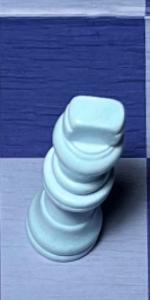
Label: King_White